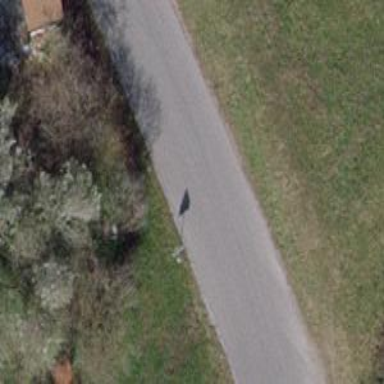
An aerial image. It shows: Unclassified paved road.